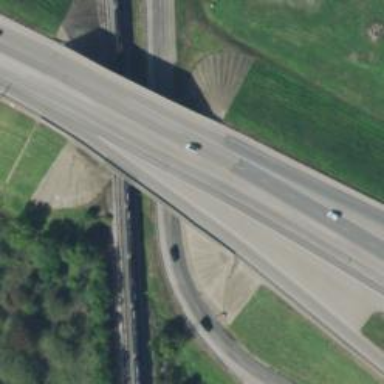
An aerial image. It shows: Trunk link highway passing over bridge.